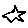
Label: star